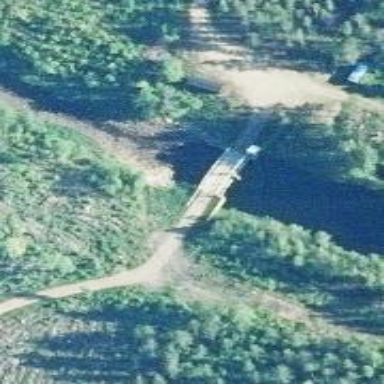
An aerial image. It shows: Lock gate along waterway.